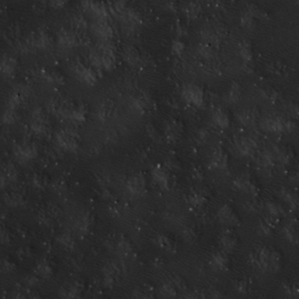
Label: non_frost